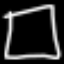
Label: square